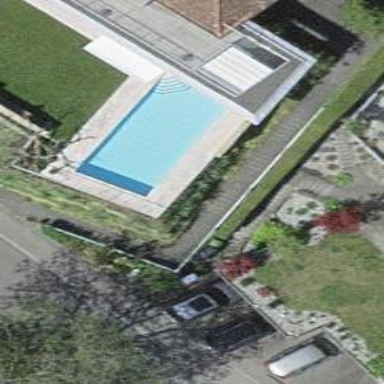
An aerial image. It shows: Swimming pool located in leisure land.